Question: Could anyone give me a tip on how to build a layout like in the following picture?

The application i'm working on has absolutely nothing to do with VoIP but I'm trying to build something like this. One fixed toolbar at the bottom, an interchangeable middle pane with listviews, scrollviews or other, and another toolbar at the top which would change depending on the button selected on the bottom bar.
Also, would it be possible and good practice to keep all of this within a single activity?
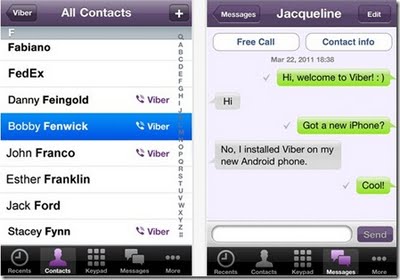
Answer: You should NOT build an interface like this. Don't use bottom bars! Don't use labelled back buttons on action views!
You should read the <URL> and then work with tab views... and other stuff referenced there and build an Android app.